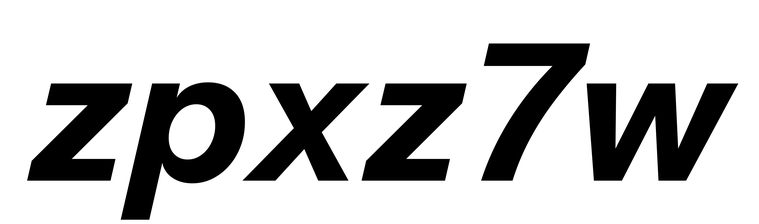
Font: InstrumentSans-Italic_Bold_Italic